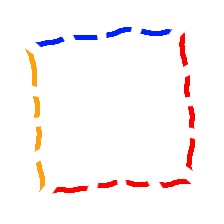
Shape: square